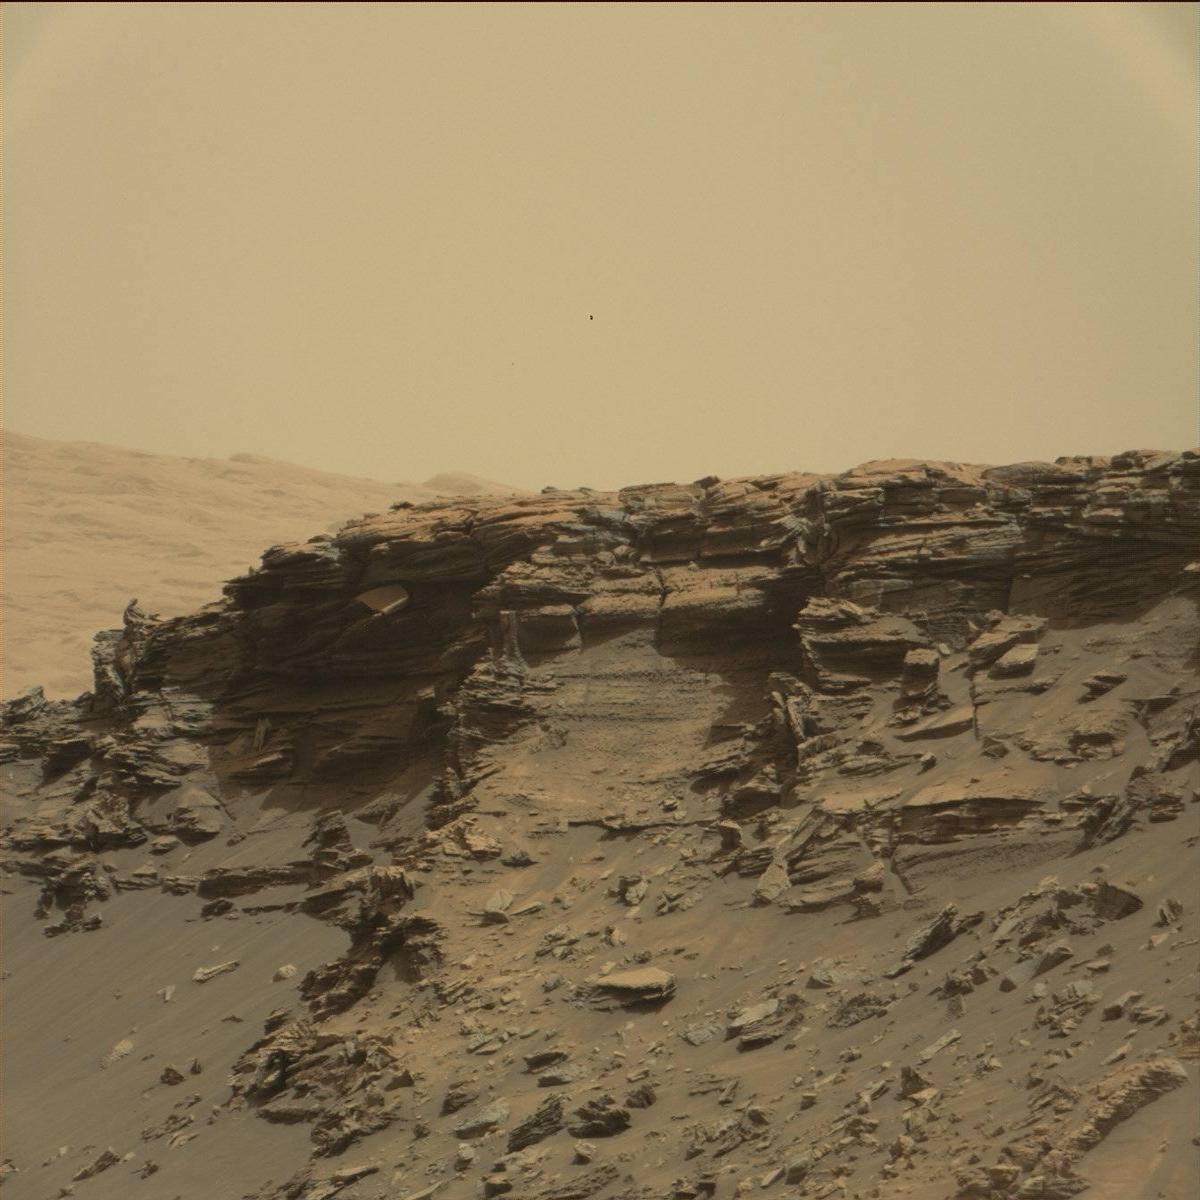
Terrain classes present: Bedrock, Ridge, Sand / Soil, Sky